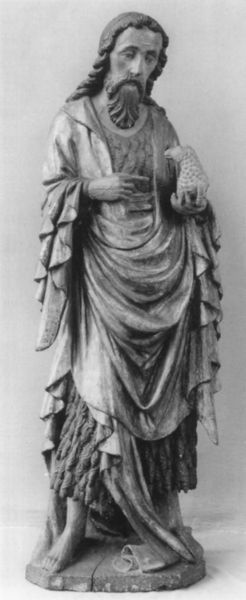
Titel: Mittelschrein des Hochaltars der Pfarrkirche Maria Himmelfahrt in Bozen
Künstler: Hans von Judenburg
Institution: Köln, Schnütgen-Museum
Nürnberg, Germanisches Nationalmuseum
Schlagwörter: fuß, hand, kopf, mann, umhang, weiß, finger, geste, grau, haar, holz, marmor, nase, schwarz, blick, tier, hochformat, bart, augen, falten, gesicht, halten, johannes, sockel, stehen, taube, täufer, figur, gewand, haare, mantel, stehend, gotik, locken, statue, fell, bein, holzschnitt, man, zeigefinger, faltenwurf, platte, zeigen, foto, lamm, schaf, barfuß, schwarzweiß, männlich, jesus, priester, heiliger, löwe, hirte, schäfer, demut, josef, vorbild, babtist, statue mann, der gute hirte